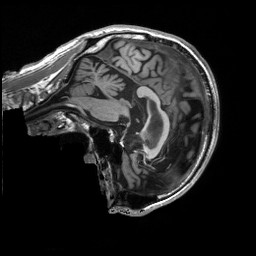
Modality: T1w
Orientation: sagittal
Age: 73
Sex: male
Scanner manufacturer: siemens
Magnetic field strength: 3 T
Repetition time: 2.5 s
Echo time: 0.00248 s